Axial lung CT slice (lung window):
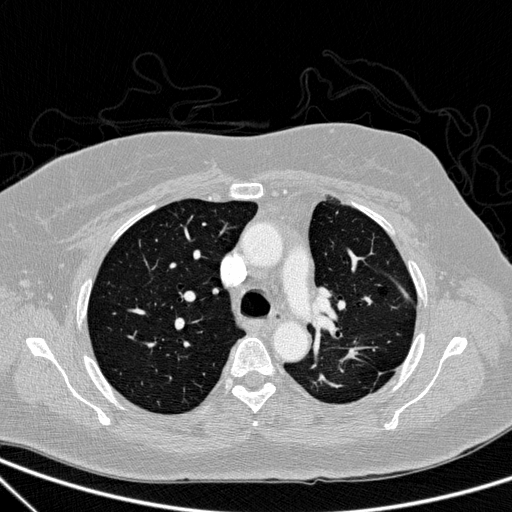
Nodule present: no